Field crop: maize
Growth stage: 2
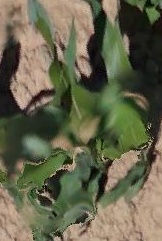
Species: maize